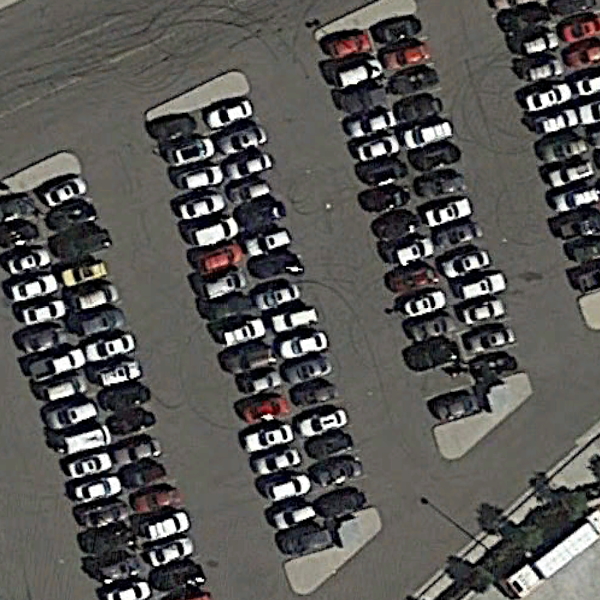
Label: Parking